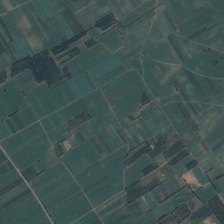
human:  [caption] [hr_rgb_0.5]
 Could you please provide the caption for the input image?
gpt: many pieces of green farmlands are together .

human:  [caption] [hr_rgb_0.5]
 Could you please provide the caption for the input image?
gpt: many pieces of green farmlands are together .

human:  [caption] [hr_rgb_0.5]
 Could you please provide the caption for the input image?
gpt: many pieces of green farmlands are together .

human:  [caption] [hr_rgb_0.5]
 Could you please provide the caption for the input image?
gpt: many pieces of green farmlands are together .

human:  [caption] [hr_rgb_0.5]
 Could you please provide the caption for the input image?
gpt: many pieces of green farmlands are together .